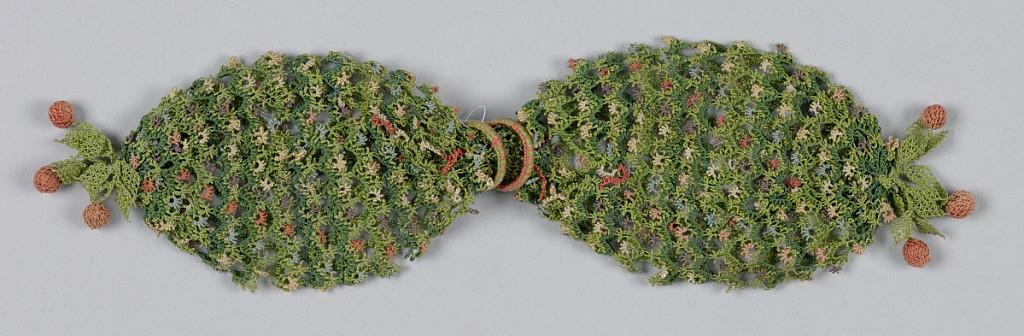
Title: Miser's purse
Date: early 19th century
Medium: silk Technique: needle knotting (bebilla)
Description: Miser's purse worked in bebilla or oya with very small flowers and leaves on green mesh. Two covered rings as slides for purse.